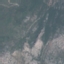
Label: HerbaceousVegetation